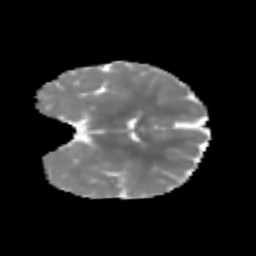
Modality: MD
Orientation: coronal
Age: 6
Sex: female
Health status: healthy